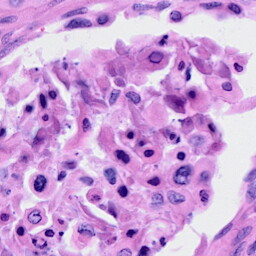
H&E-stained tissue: Cervix